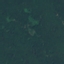
Land use / land cover: Forest